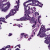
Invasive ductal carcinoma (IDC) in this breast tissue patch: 1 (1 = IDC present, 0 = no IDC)